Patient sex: F
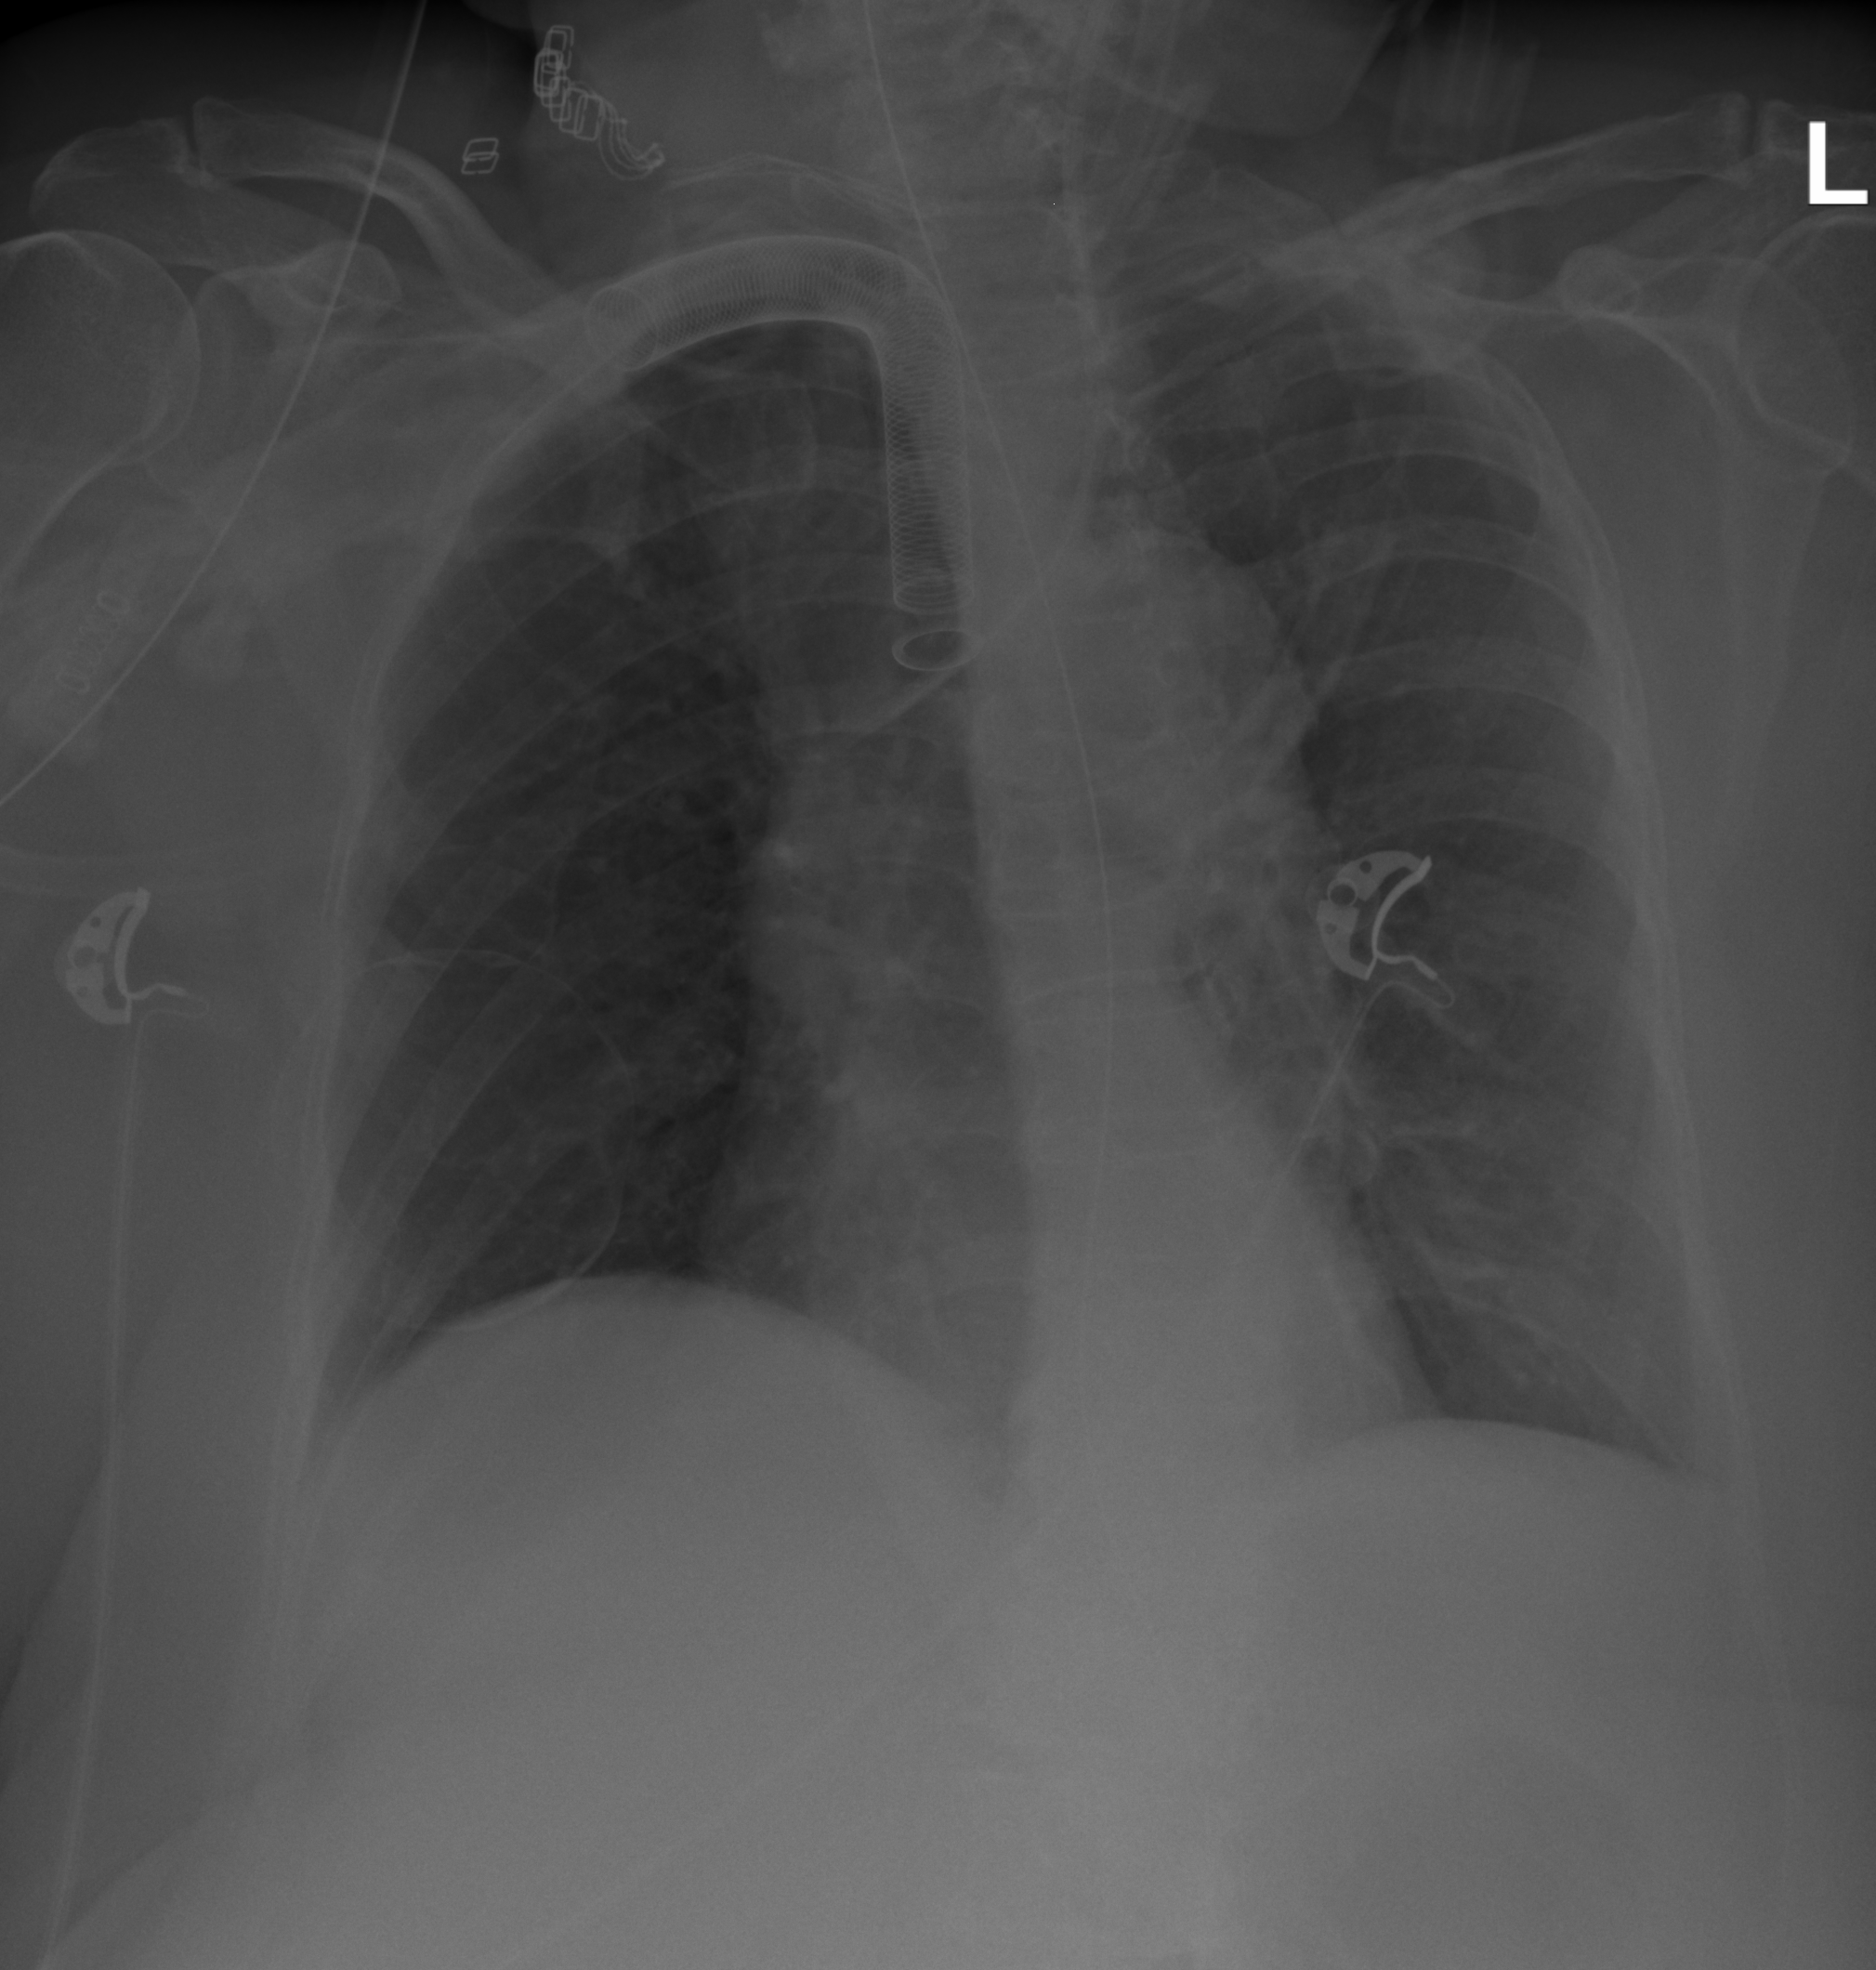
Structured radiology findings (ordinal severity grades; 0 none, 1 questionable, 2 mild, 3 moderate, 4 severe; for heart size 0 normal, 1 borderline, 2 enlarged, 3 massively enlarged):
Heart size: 0
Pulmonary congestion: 0
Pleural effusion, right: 0
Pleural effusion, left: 0
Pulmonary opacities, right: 0
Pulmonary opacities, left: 0
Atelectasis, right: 0
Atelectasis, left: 2